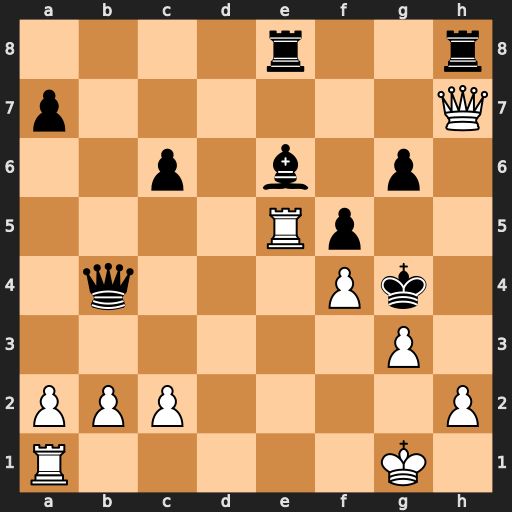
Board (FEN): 4r2r/p6Q/2p1b1p1/4Rp2/1q3Pk1/6P1/PPP4P/R5K1
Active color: w
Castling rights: -
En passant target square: -
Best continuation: h3+ Kxg3 Qxg6+ Kxf4 Rxf5+ Bxf5 Rf1+ Ke3 Qg5+